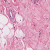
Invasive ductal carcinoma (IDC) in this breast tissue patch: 0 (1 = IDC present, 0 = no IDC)